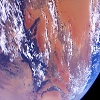
Label: land